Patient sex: M
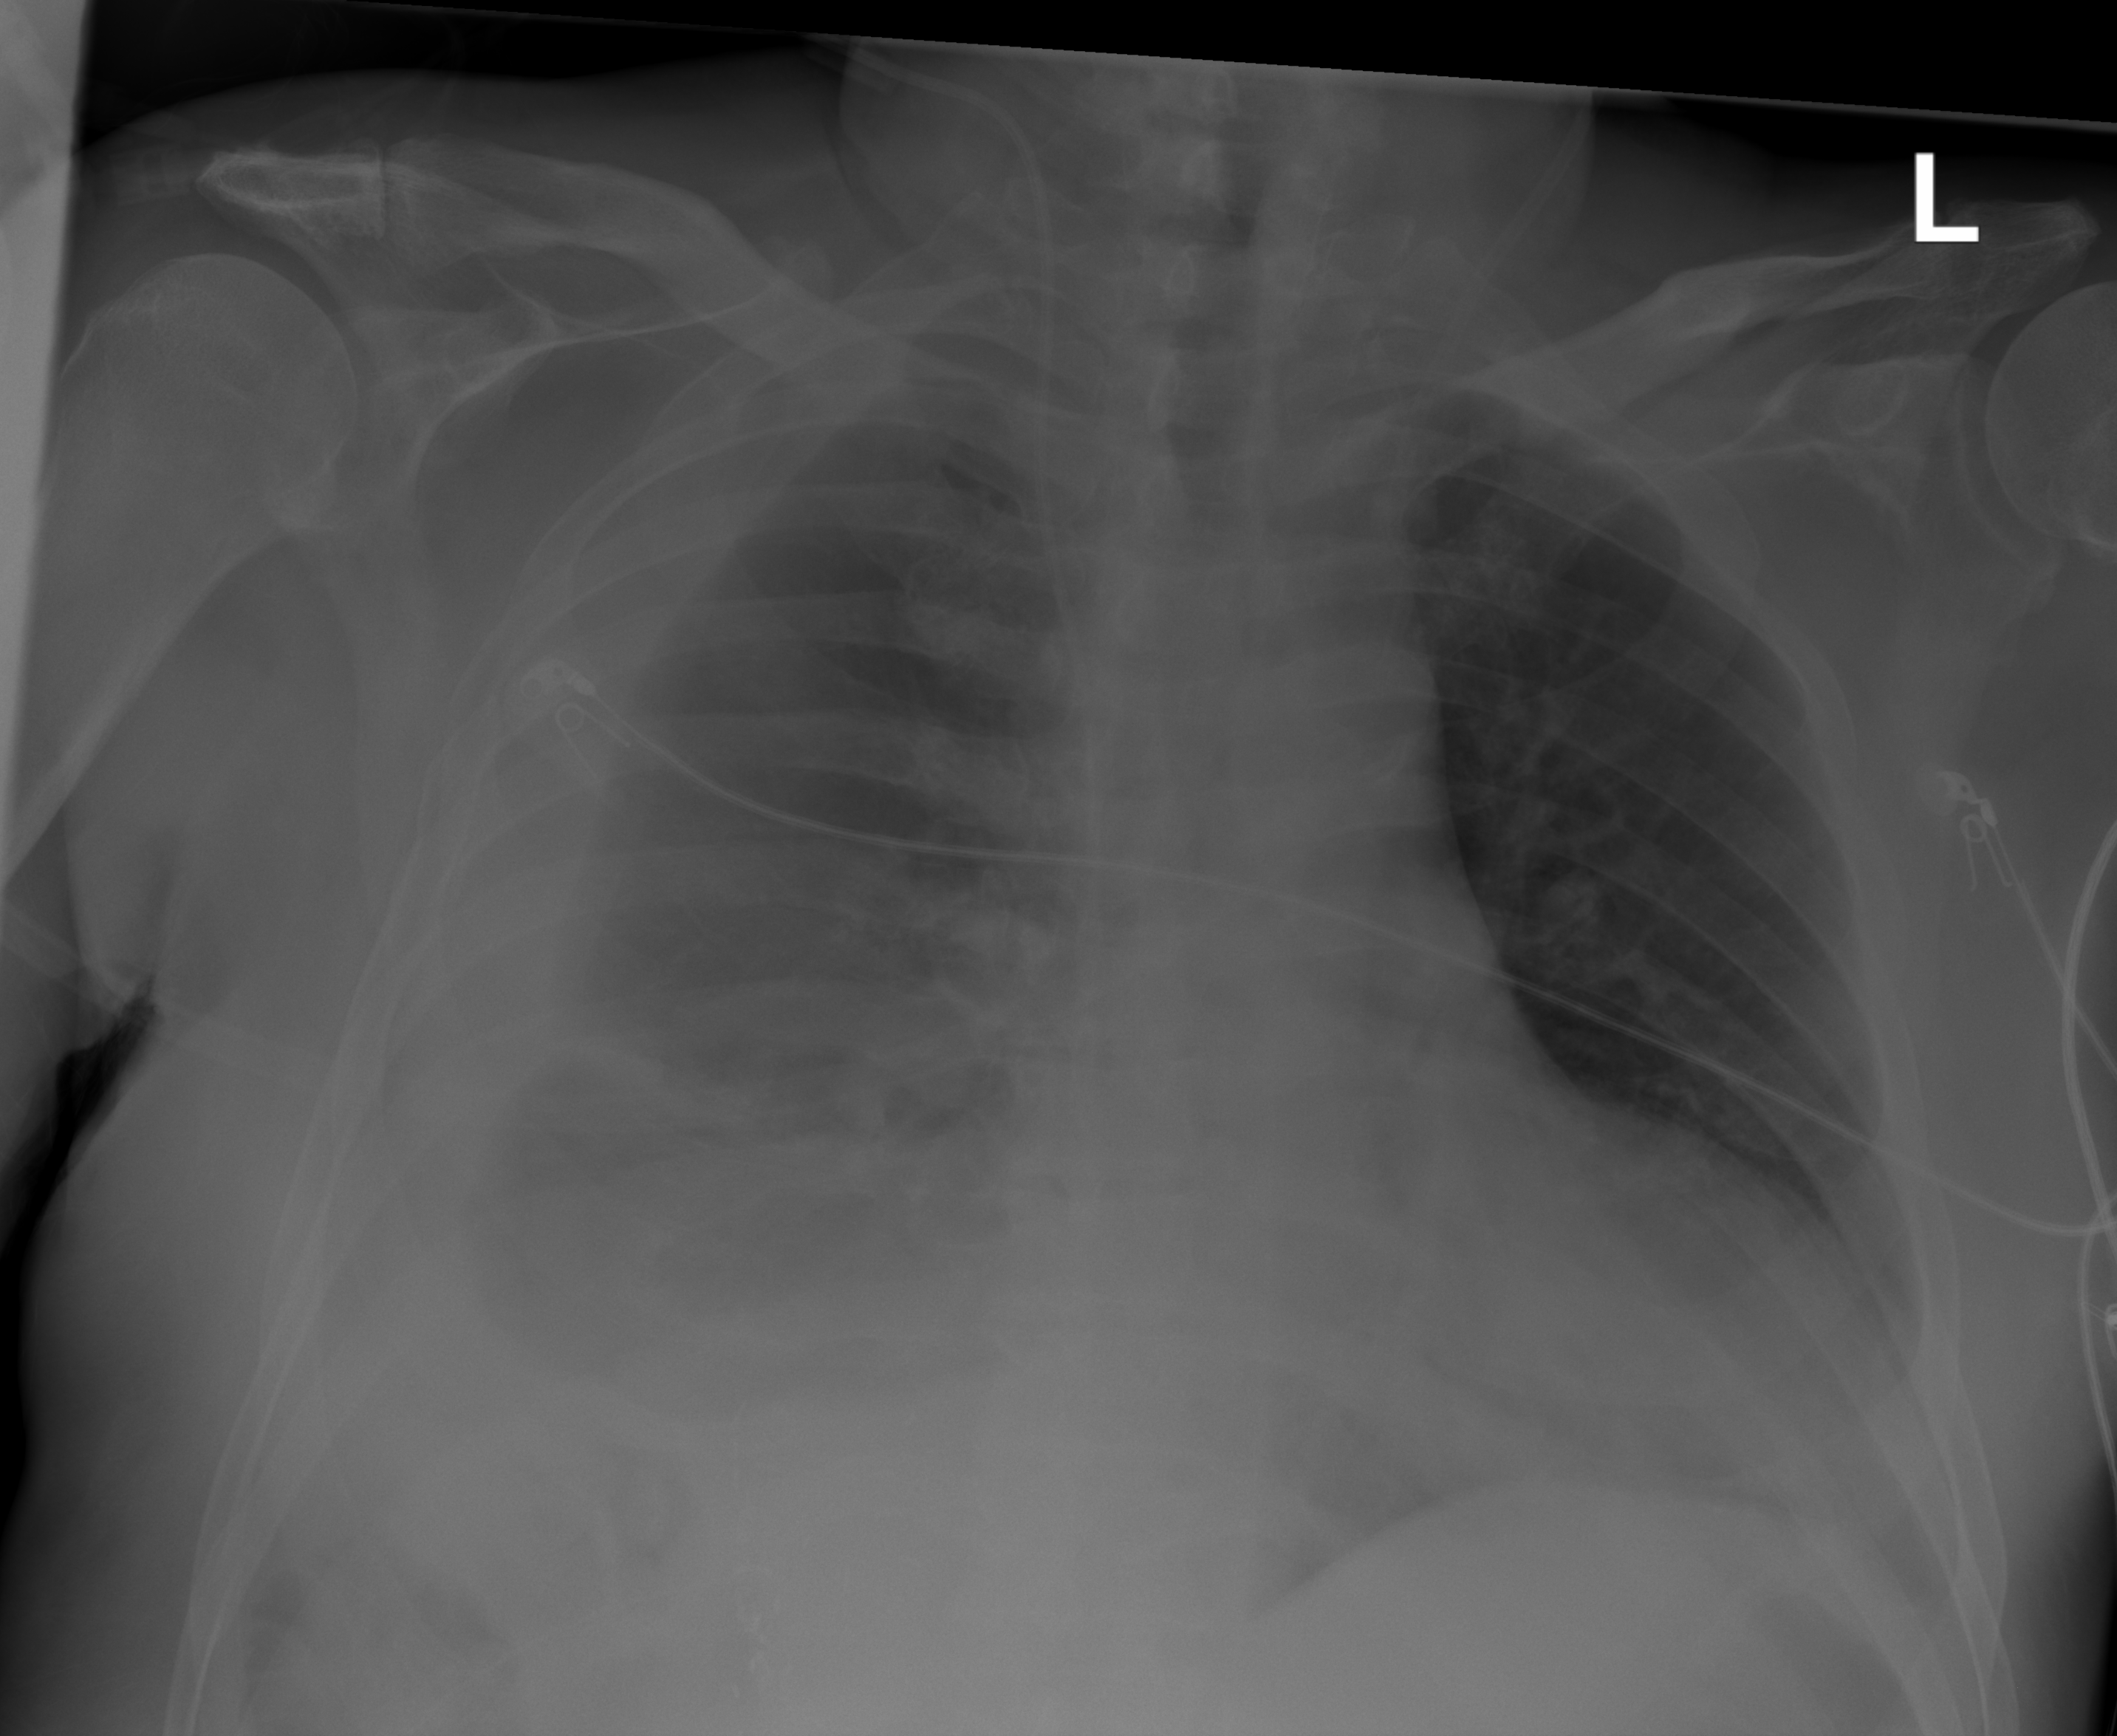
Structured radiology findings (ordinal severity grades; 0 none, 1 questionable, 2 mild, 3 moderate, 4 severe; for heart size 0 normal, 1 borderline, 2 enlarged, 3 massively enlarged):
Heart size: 0
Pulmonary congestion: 0
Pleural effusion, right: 3
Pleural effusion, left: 1
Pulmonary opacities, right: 2
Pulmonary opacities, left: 0
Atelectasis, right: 3
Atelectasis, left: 0